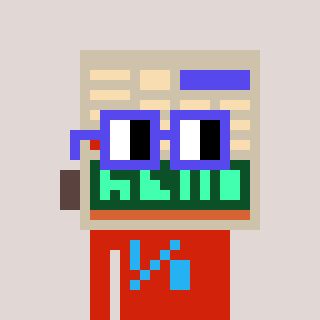
a pixel art character with square blue glasses, a calculator-shaped head and a red-colored body on a warm background